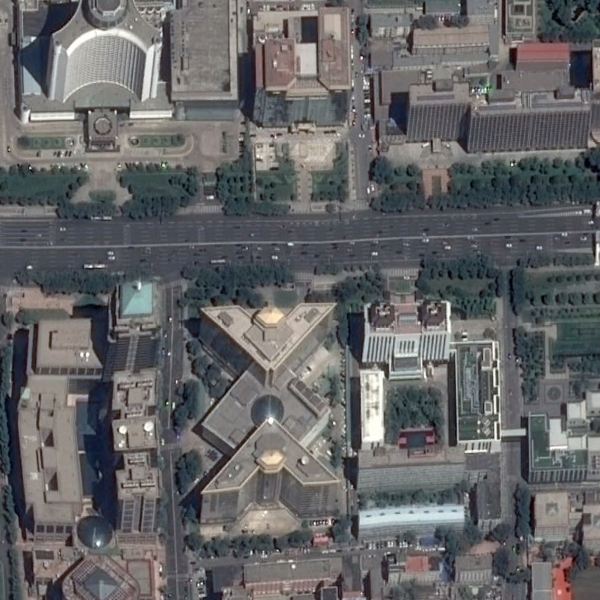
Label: Commercial